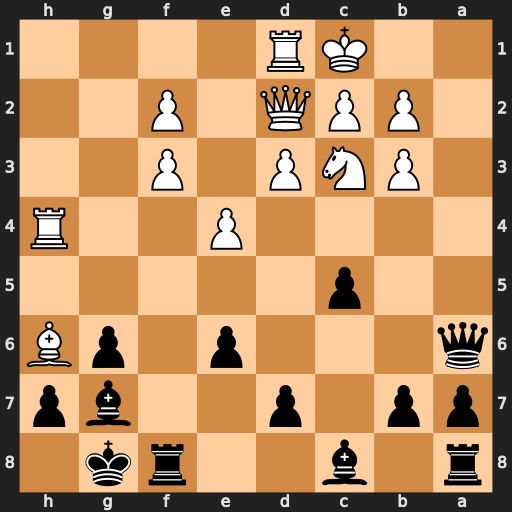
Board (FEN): r1b2rk1/pp1p2bp/q3p1pB/2p5/4P2R/1PNP1P2/1PPQ1P2/2KR4
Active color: b
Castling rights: -
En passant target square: -
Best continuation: Qa1+ Nb1 Qxb2#